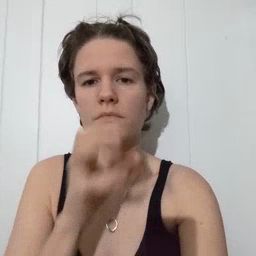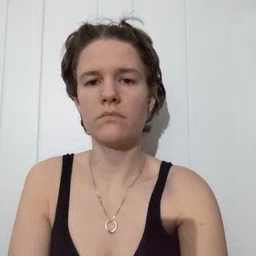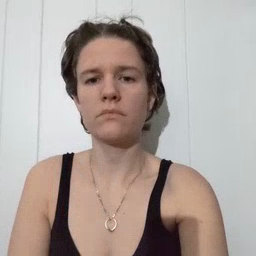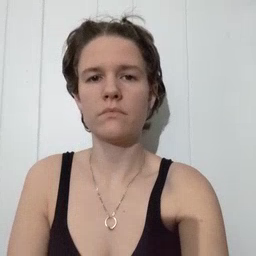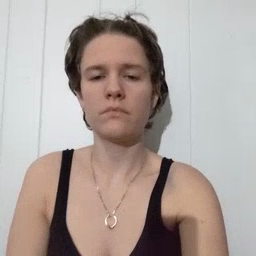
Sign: old